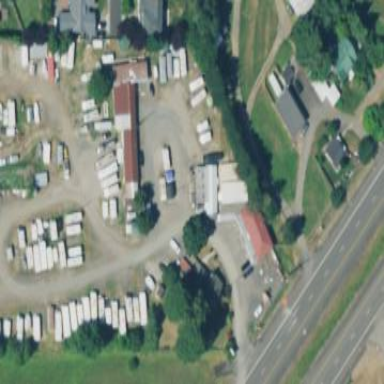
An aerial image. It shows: Storage rental shop.